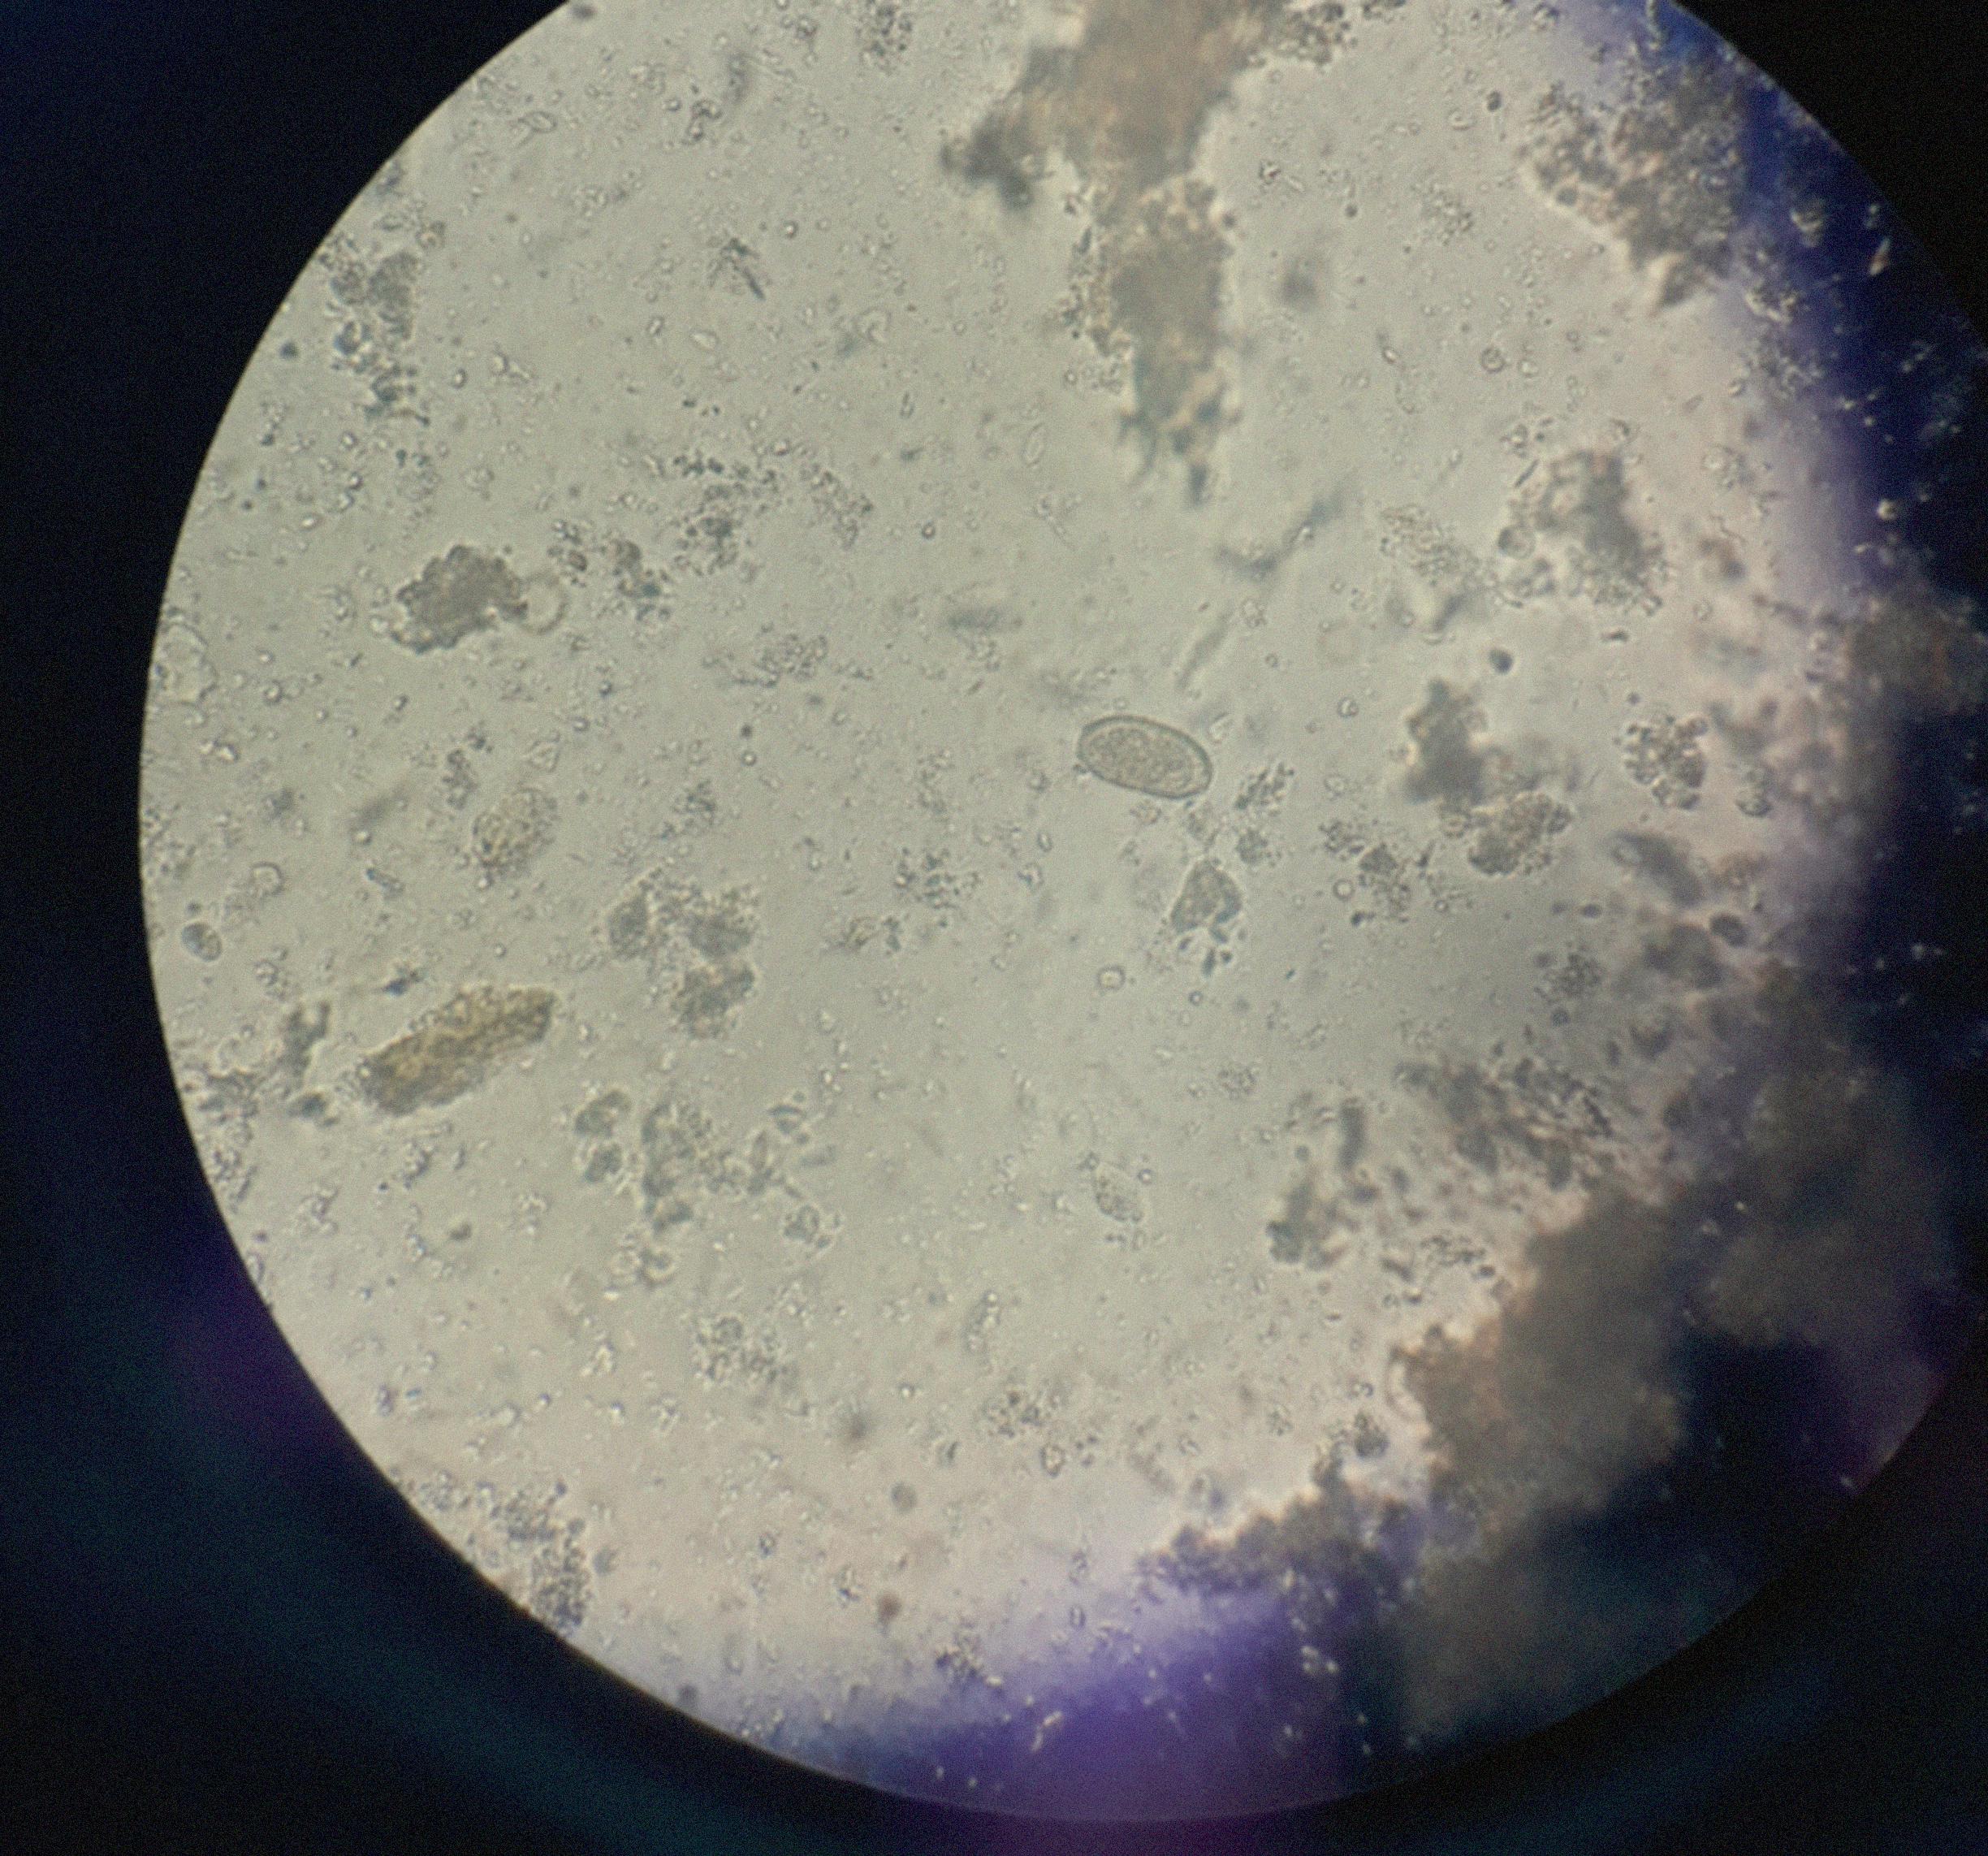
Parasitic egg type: Capillaria philippinensis